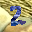
Label: 2